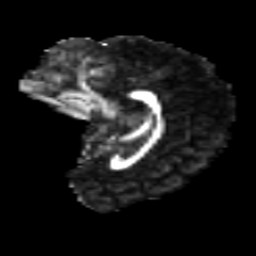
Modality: FA
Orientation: sagittal
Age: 11
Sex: male
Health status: ill
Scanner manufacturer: ge
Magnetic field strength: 3 T
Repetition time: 6.752 s
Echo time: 0.079 s